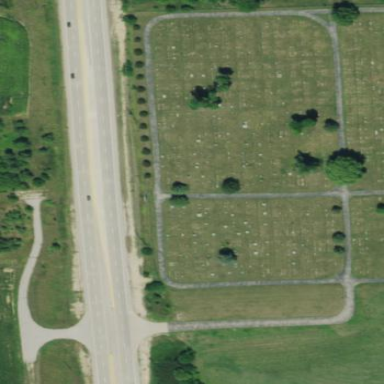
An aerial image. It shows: Cemetery.